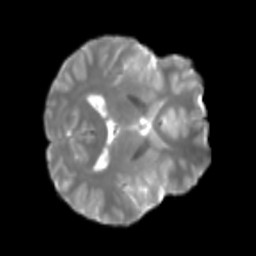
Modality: T2w
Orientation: axial
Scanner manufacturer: siemens
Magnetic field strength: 3 T
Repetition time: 4 s
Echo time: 0.0594 s